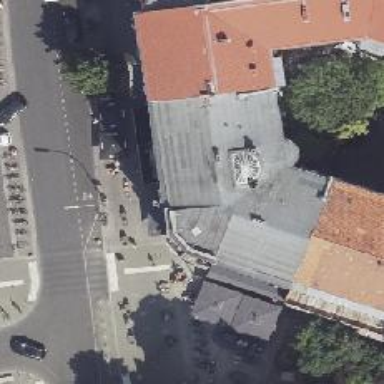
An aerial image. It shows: Café.